A 2-D grayscale encoding of one vibration snapshot from a rotor kit is shown. Determine the machine's mechanical condition. Answer with exactly one of: normal, misalignment, unbalance, looseness.
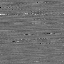
Answer: normal